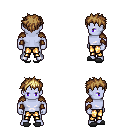
a pixel art fantasy rpg character, male body template, dark elf, purple skin, leather shoulder armor, gold greaves, blonde bedhead hairstyle, leather bracers, gray slippers, four views (front, back, left, right), 2x2 character sprite sheet, small pixel art, hard edges, no anti-aliasing